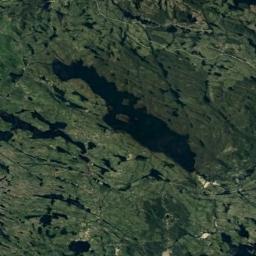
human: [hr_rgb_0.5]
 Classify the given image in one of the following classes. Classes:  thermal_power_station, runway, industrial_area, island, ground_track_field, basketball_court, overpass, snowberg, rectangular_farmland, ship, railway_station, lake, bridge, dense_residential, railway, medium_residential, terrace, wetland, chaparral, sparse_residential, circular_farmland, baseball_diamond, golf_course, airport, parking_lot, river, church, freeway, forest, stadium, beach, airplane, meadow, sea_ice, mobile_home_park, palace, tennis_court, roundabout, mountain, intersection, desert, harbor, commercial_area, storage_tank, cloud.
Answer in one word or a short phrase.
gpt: wetland